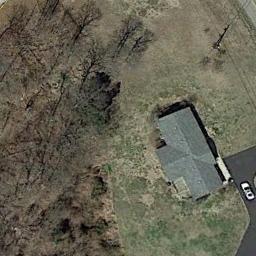
Label: residential